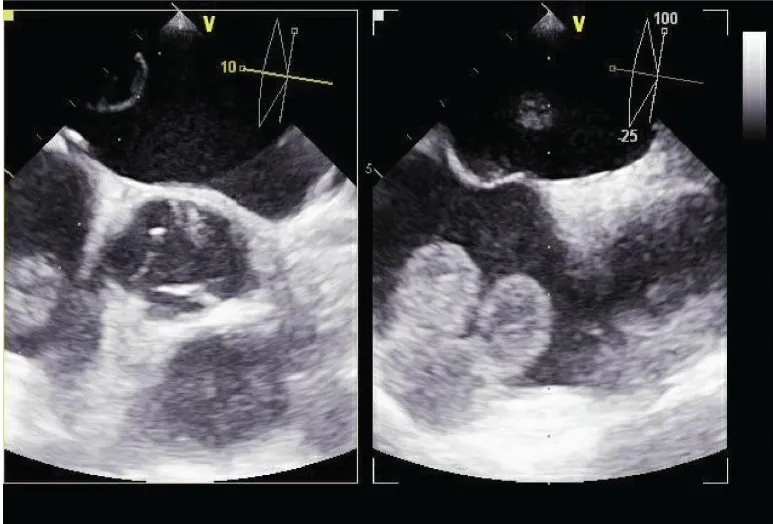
Transesophageal echocardiogram of the mass in the right atrium.
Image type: radiology (ultrasound)